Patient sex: M
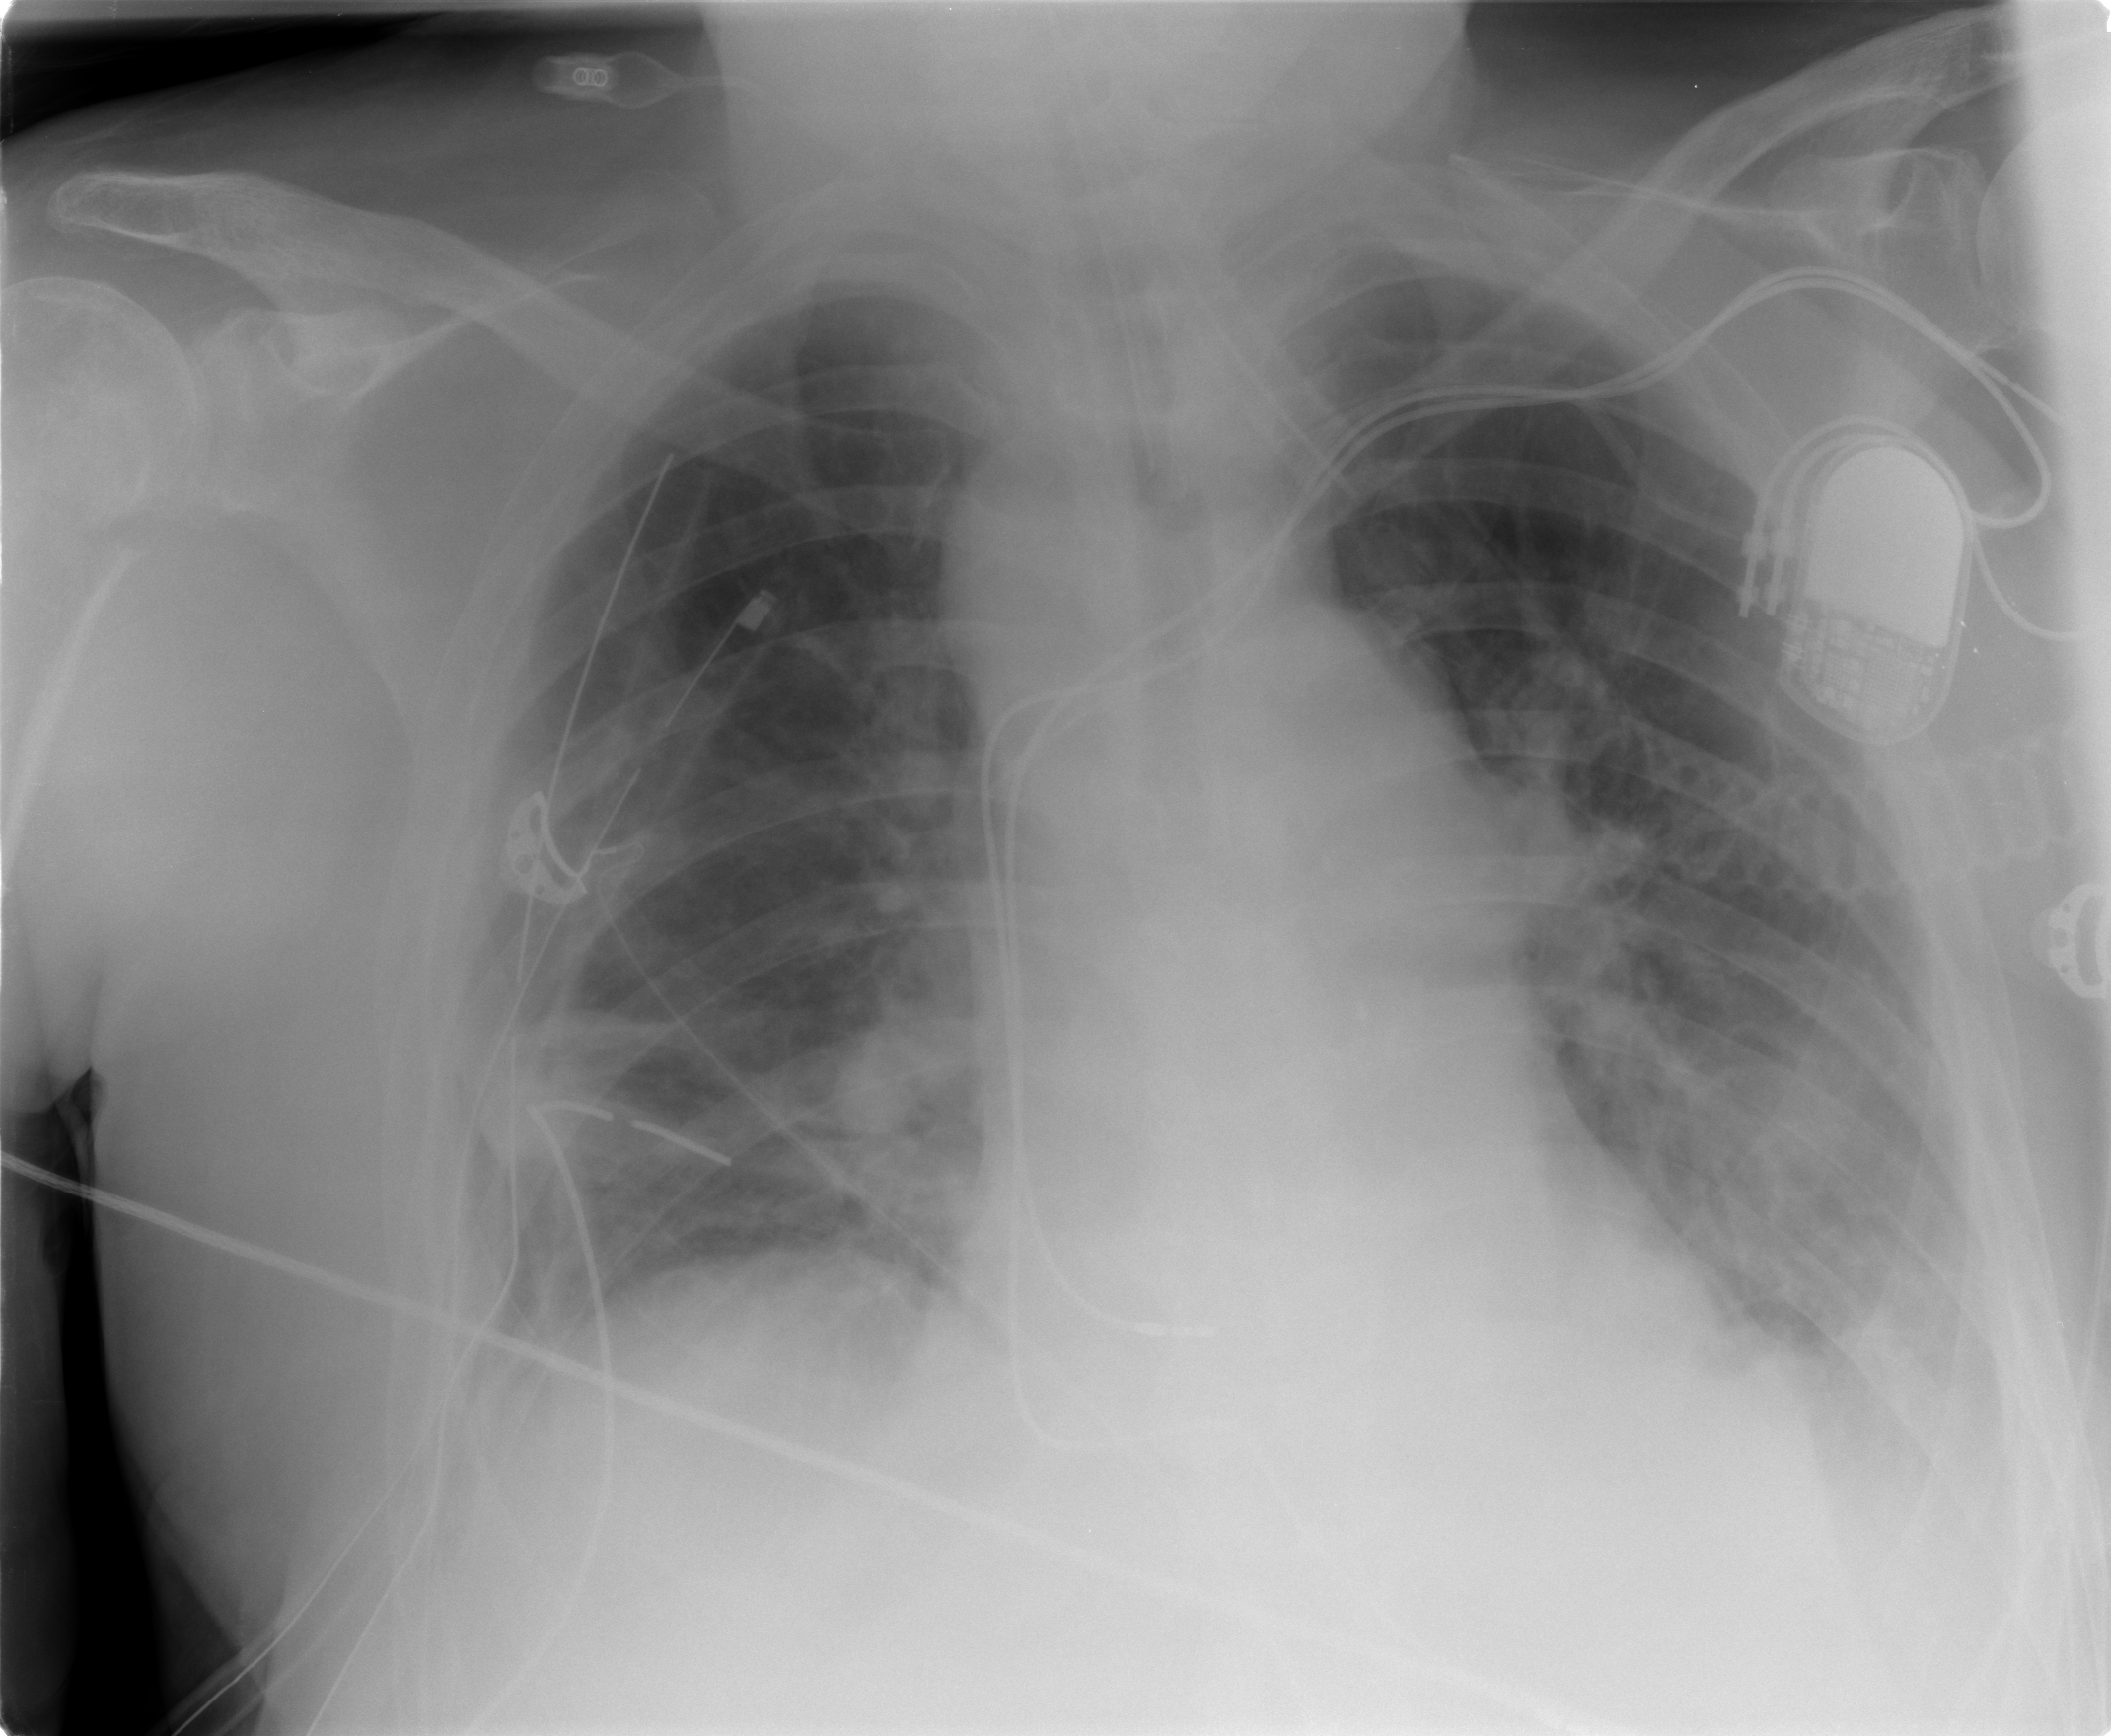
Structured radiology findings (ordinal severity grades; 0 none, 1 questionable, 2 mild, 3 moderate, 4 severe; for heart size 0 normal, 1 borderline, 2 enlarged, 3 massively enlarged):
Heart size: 0
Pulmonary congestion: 2
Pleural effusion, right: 2
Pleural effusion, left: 2
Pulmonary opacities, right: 0
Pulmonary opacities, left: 0
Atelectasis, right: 2
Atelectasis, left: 2